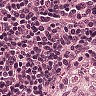
Metastatic tissue present: no